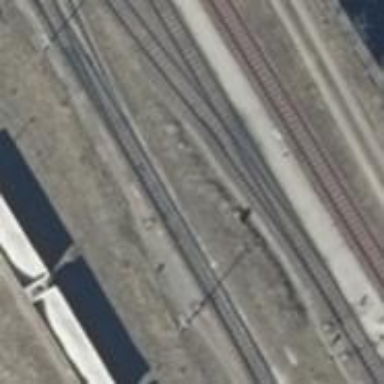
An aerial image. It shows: Railway switch.